Field crop: tomato
Growth stage: 1
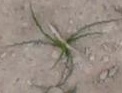
Species: cyperus